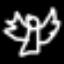
Label: angel